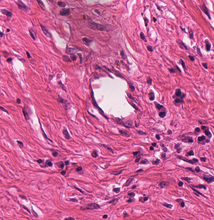
Tumor epithelial tissue: no
Tumor-associated stroma tissue: yes
Normal tissue: no